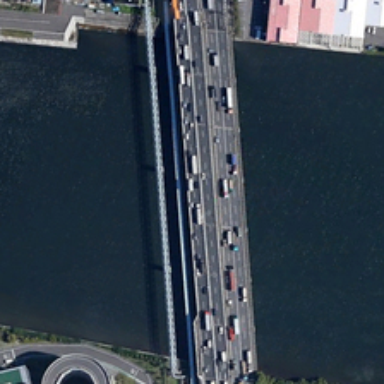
Many cars are on a bridge over a river .